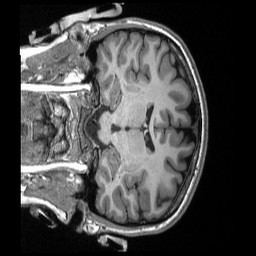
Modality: T1w
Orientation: coronal
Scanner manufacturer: siemens
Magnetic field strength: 3 T
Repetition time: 2.3 s
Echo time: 0.00308 s